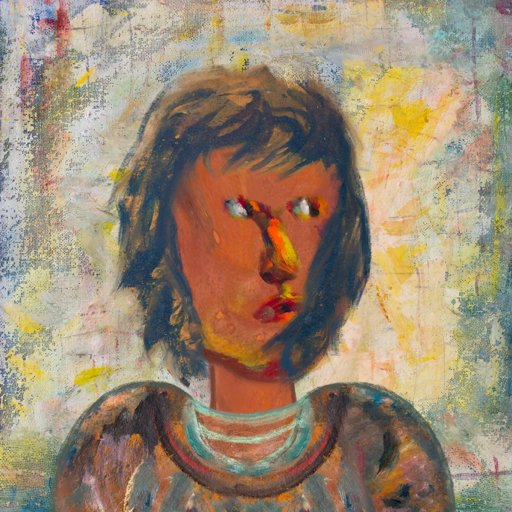
Background: Irani, Head And Neck Side: Mother_And_Son_Son, Face Side: An_Impression, Bust: Boggyland, Hair Side: In_The_Sun, Head Accessory: Blank, Second Necklace: Blank, Necklace: Blank, Baby: Blank